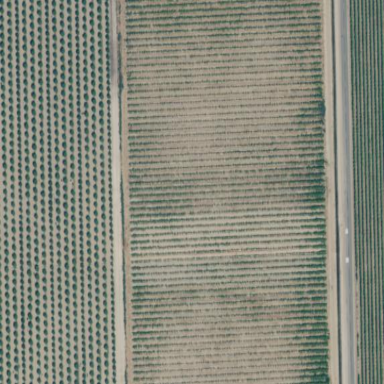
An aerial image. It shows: Vineyard growing grapes.